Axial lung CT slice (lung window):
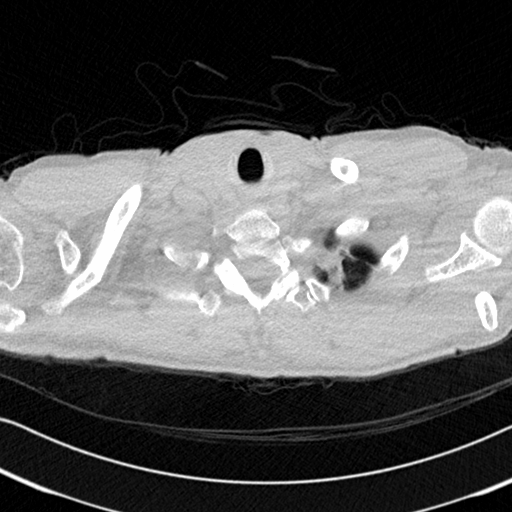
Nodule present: no